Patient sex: F
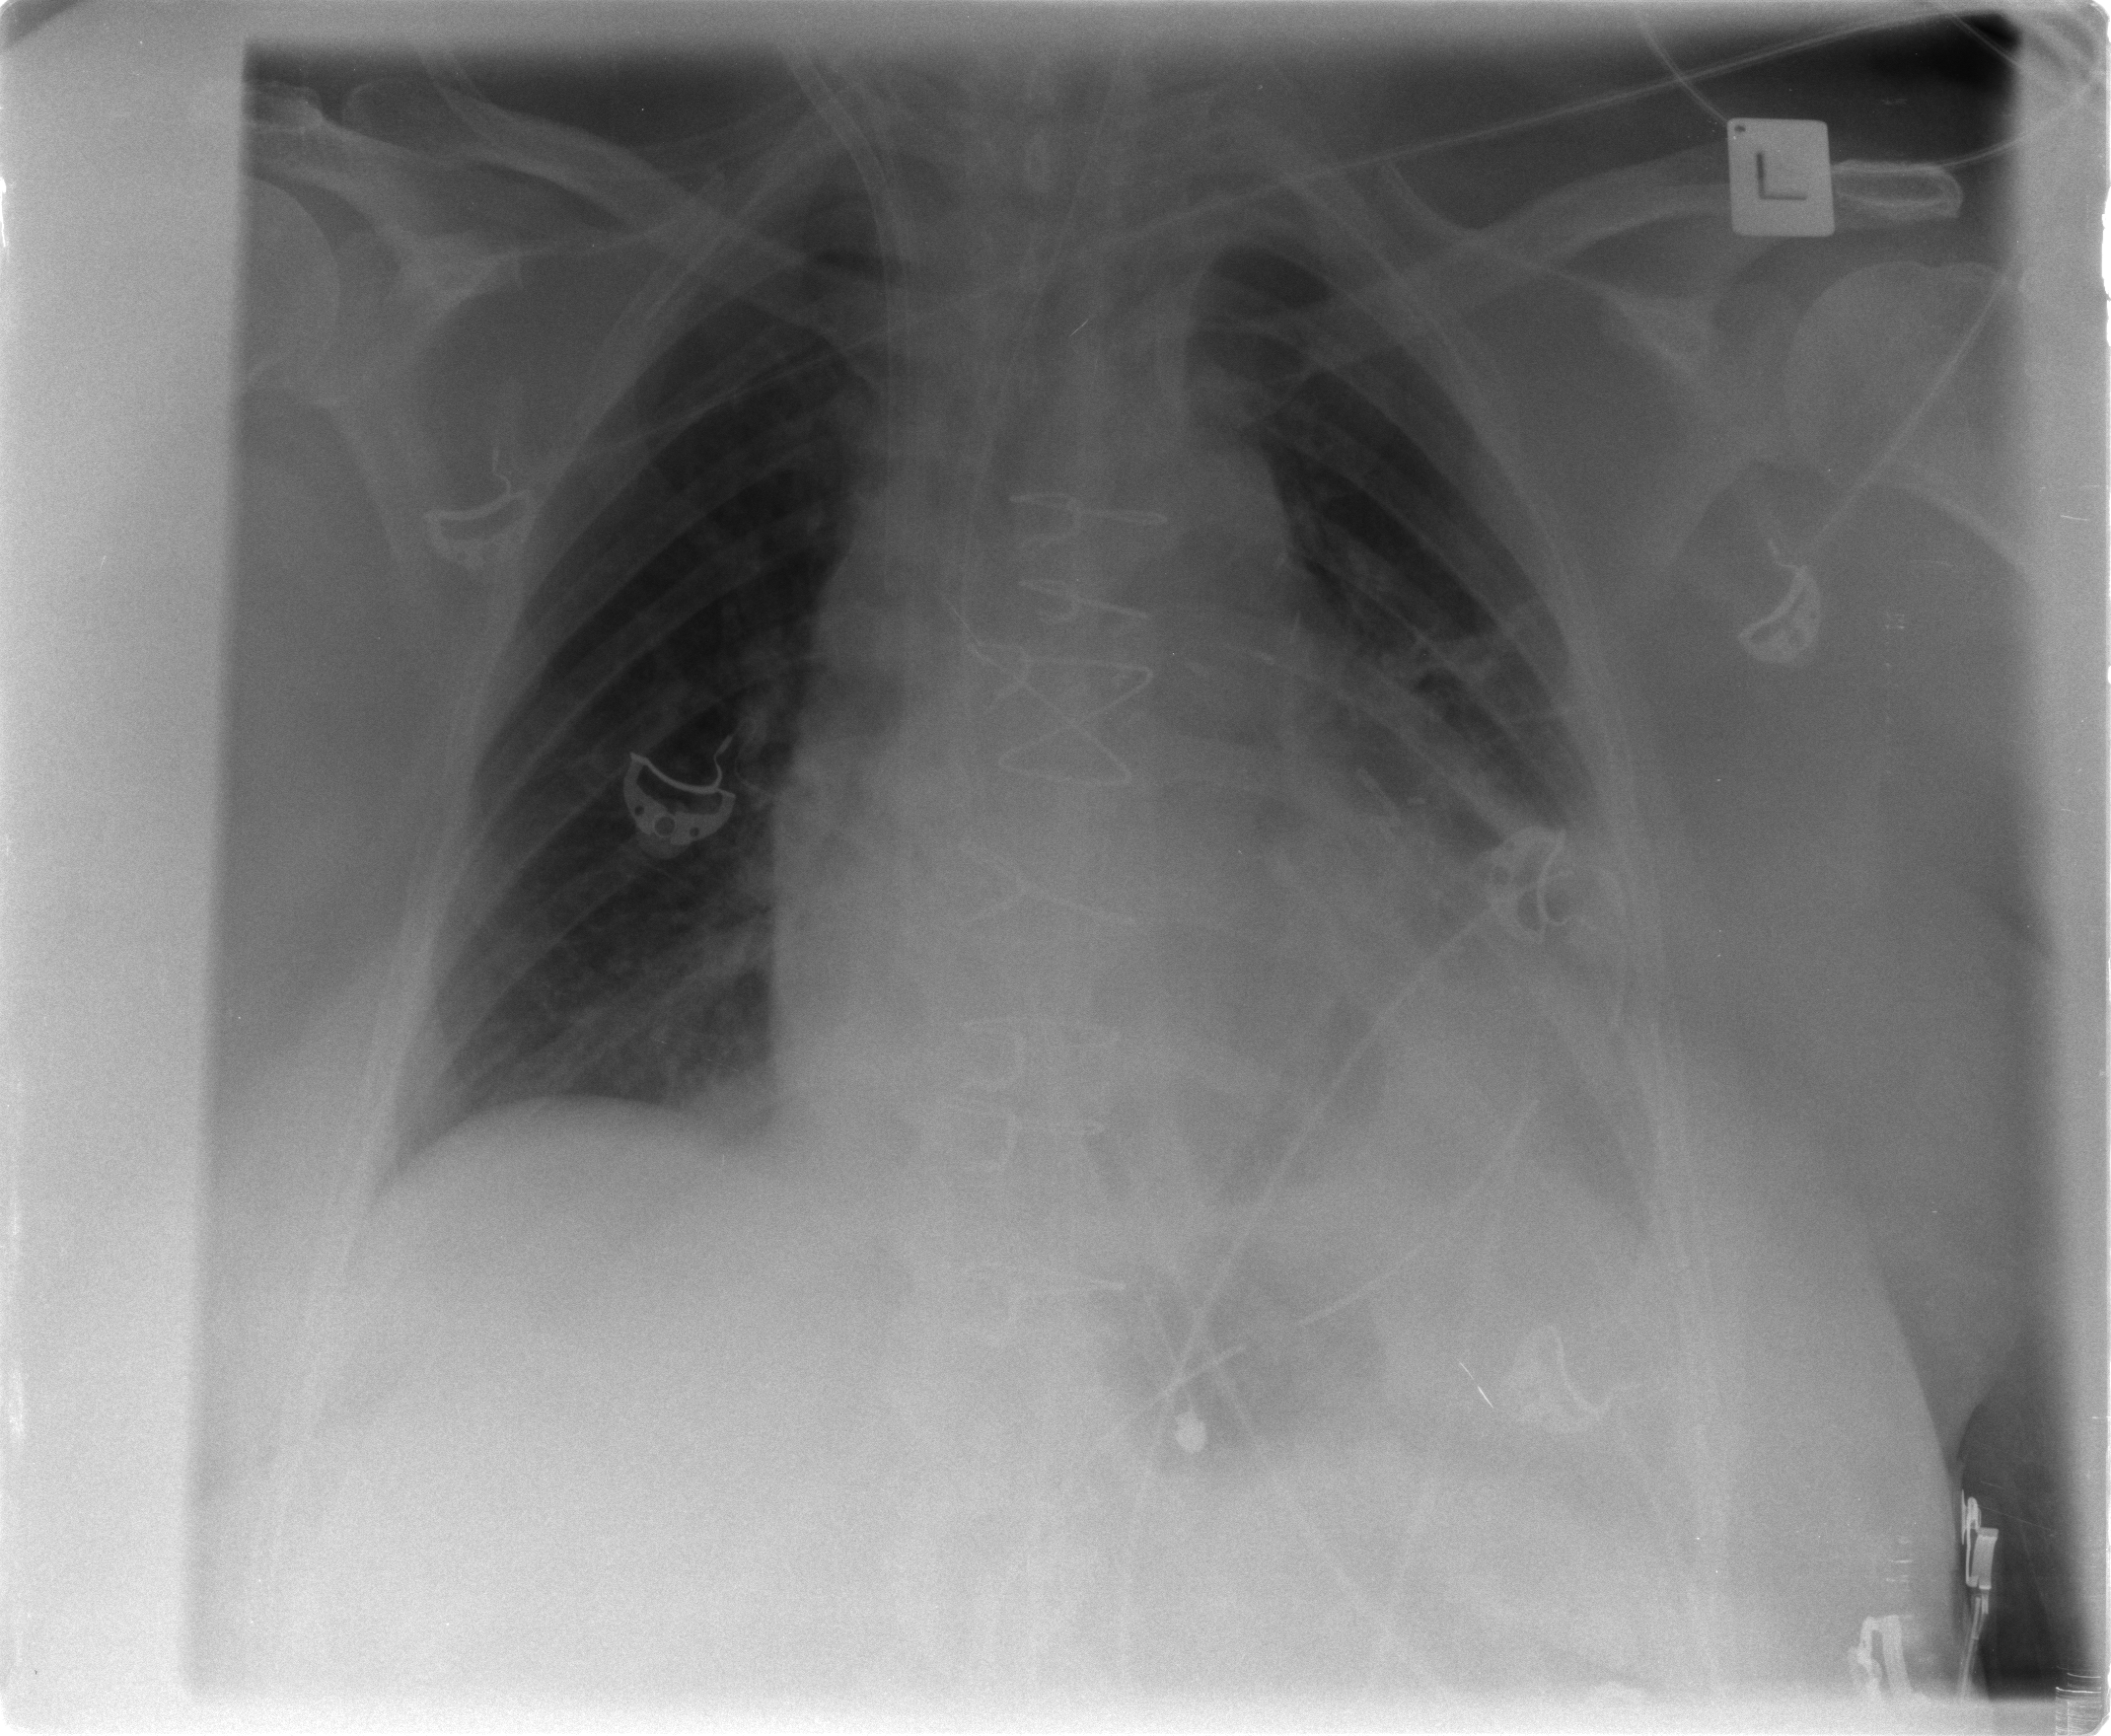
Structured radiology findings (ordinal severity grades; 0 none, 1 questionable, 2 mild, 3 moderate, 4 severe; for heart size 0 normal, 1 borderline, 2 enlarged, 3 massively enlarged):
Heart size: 2
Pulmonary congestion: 0
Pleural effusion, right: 0
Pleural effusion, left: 2
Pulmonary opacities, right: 0
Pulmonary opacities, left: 0
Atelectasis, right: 0
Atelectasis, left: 2